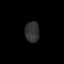
Tissue: lung
Cell type: T cells
Senescence score: 0.2355
Nuclear area (px): 287
Mean DAPI intensity: 49.495